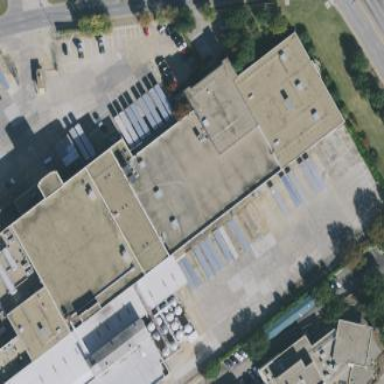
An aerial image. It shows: Industrial building.